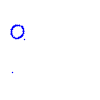
Particle: kaon